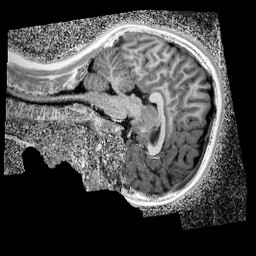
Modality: UNIT1_denoised
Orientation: sagittal
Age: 9
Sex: female
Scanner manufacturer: siemens
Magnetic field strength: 3 T
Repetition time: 4 s
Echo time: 0.00299 s